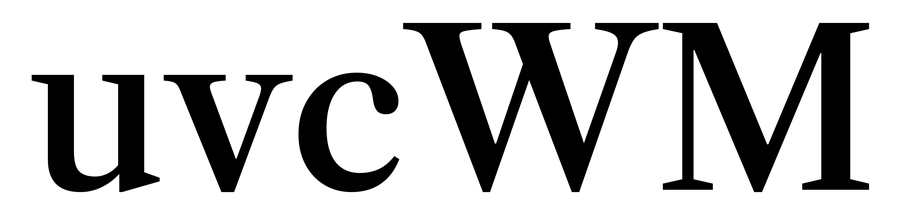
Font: LibreCaslonText_Medium